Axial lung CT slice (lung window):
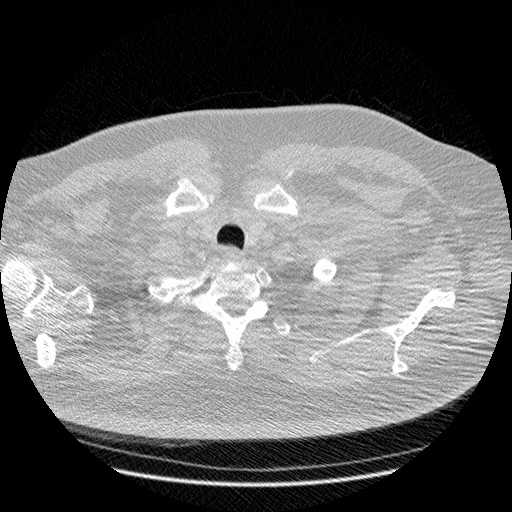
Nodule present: no